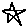
Label: star